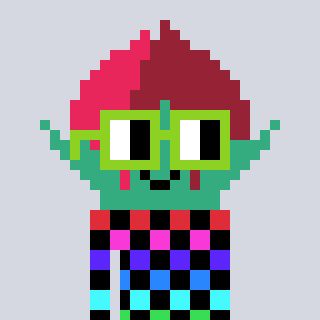
a pixel art character with square light green glasses, a rosebud-shaped head and a redpinkish-colored body on a cool background